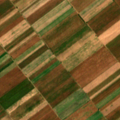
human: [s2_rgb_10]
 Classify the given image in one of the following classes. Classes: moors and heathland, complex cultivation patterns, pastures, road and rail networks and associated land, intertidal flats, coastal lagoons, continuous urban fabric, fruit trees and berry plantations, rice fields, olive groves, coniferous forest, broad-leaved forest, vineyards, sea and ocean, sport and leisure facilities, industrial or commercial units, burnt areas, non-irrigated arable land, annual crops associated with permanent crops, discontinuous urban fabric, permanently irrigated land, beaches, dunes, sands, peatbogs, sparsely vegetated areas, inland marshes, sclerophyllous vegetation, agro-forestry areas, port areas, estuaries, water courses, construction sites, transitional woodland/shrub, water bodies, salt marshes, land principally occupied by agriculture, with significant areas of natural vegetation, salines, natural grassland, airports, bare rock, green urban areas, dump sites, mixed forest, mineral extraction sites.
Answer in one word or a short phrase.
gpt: non-irrigated arable land